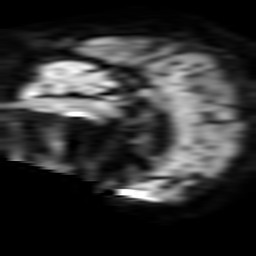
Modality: TRACE
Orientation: sagittal
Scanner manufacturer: philips
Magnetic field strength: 3 T
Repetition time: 3.082 s
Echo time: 0.076 s